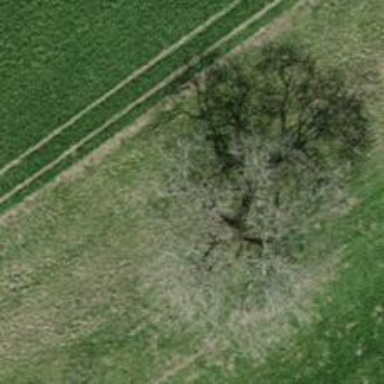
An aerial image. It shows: Urban tree adds touch of nature to the surroundings.